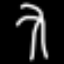
Label: palm tree